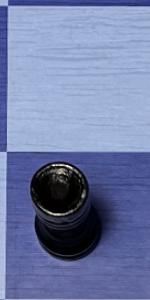
Label: Rook_Black